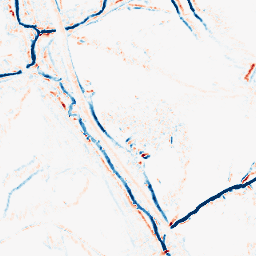
Category: morphological
Decomposition family: morphological_diamond
Decomposition parameters: operation: average
radius: 3
Upsampling method: bilinear
Upsampling parameters: scale: 8
Upsampling scale: 8